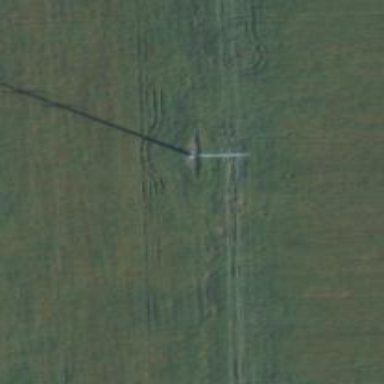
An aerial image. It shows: Power tower.